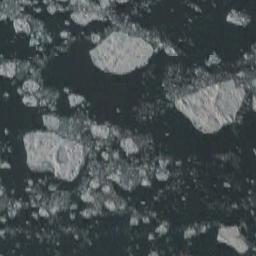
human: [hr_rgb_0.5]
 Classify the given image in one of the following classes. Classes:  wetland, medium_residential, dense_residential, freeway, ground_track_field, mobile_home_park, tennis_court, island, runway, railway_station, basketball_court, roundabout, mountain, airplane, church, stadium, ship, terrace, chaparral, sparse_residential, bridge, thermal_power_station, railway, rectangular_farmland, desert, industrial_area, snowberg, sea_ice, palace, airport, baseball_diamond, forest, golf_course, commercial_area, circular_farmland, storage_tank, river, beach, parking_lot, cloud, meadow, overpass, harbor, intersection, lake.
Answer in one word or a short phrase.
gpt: sea_ice